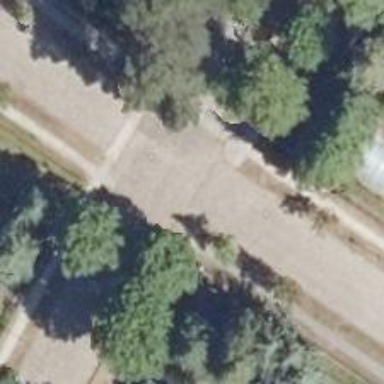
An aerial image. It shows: Residential road.